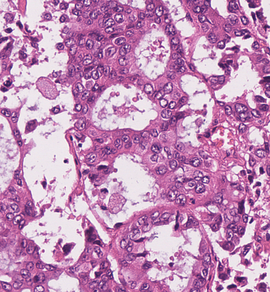
Tumor epithelial tissue: yes
Tumor-associated stroma tissue: no
Normal tissue: no